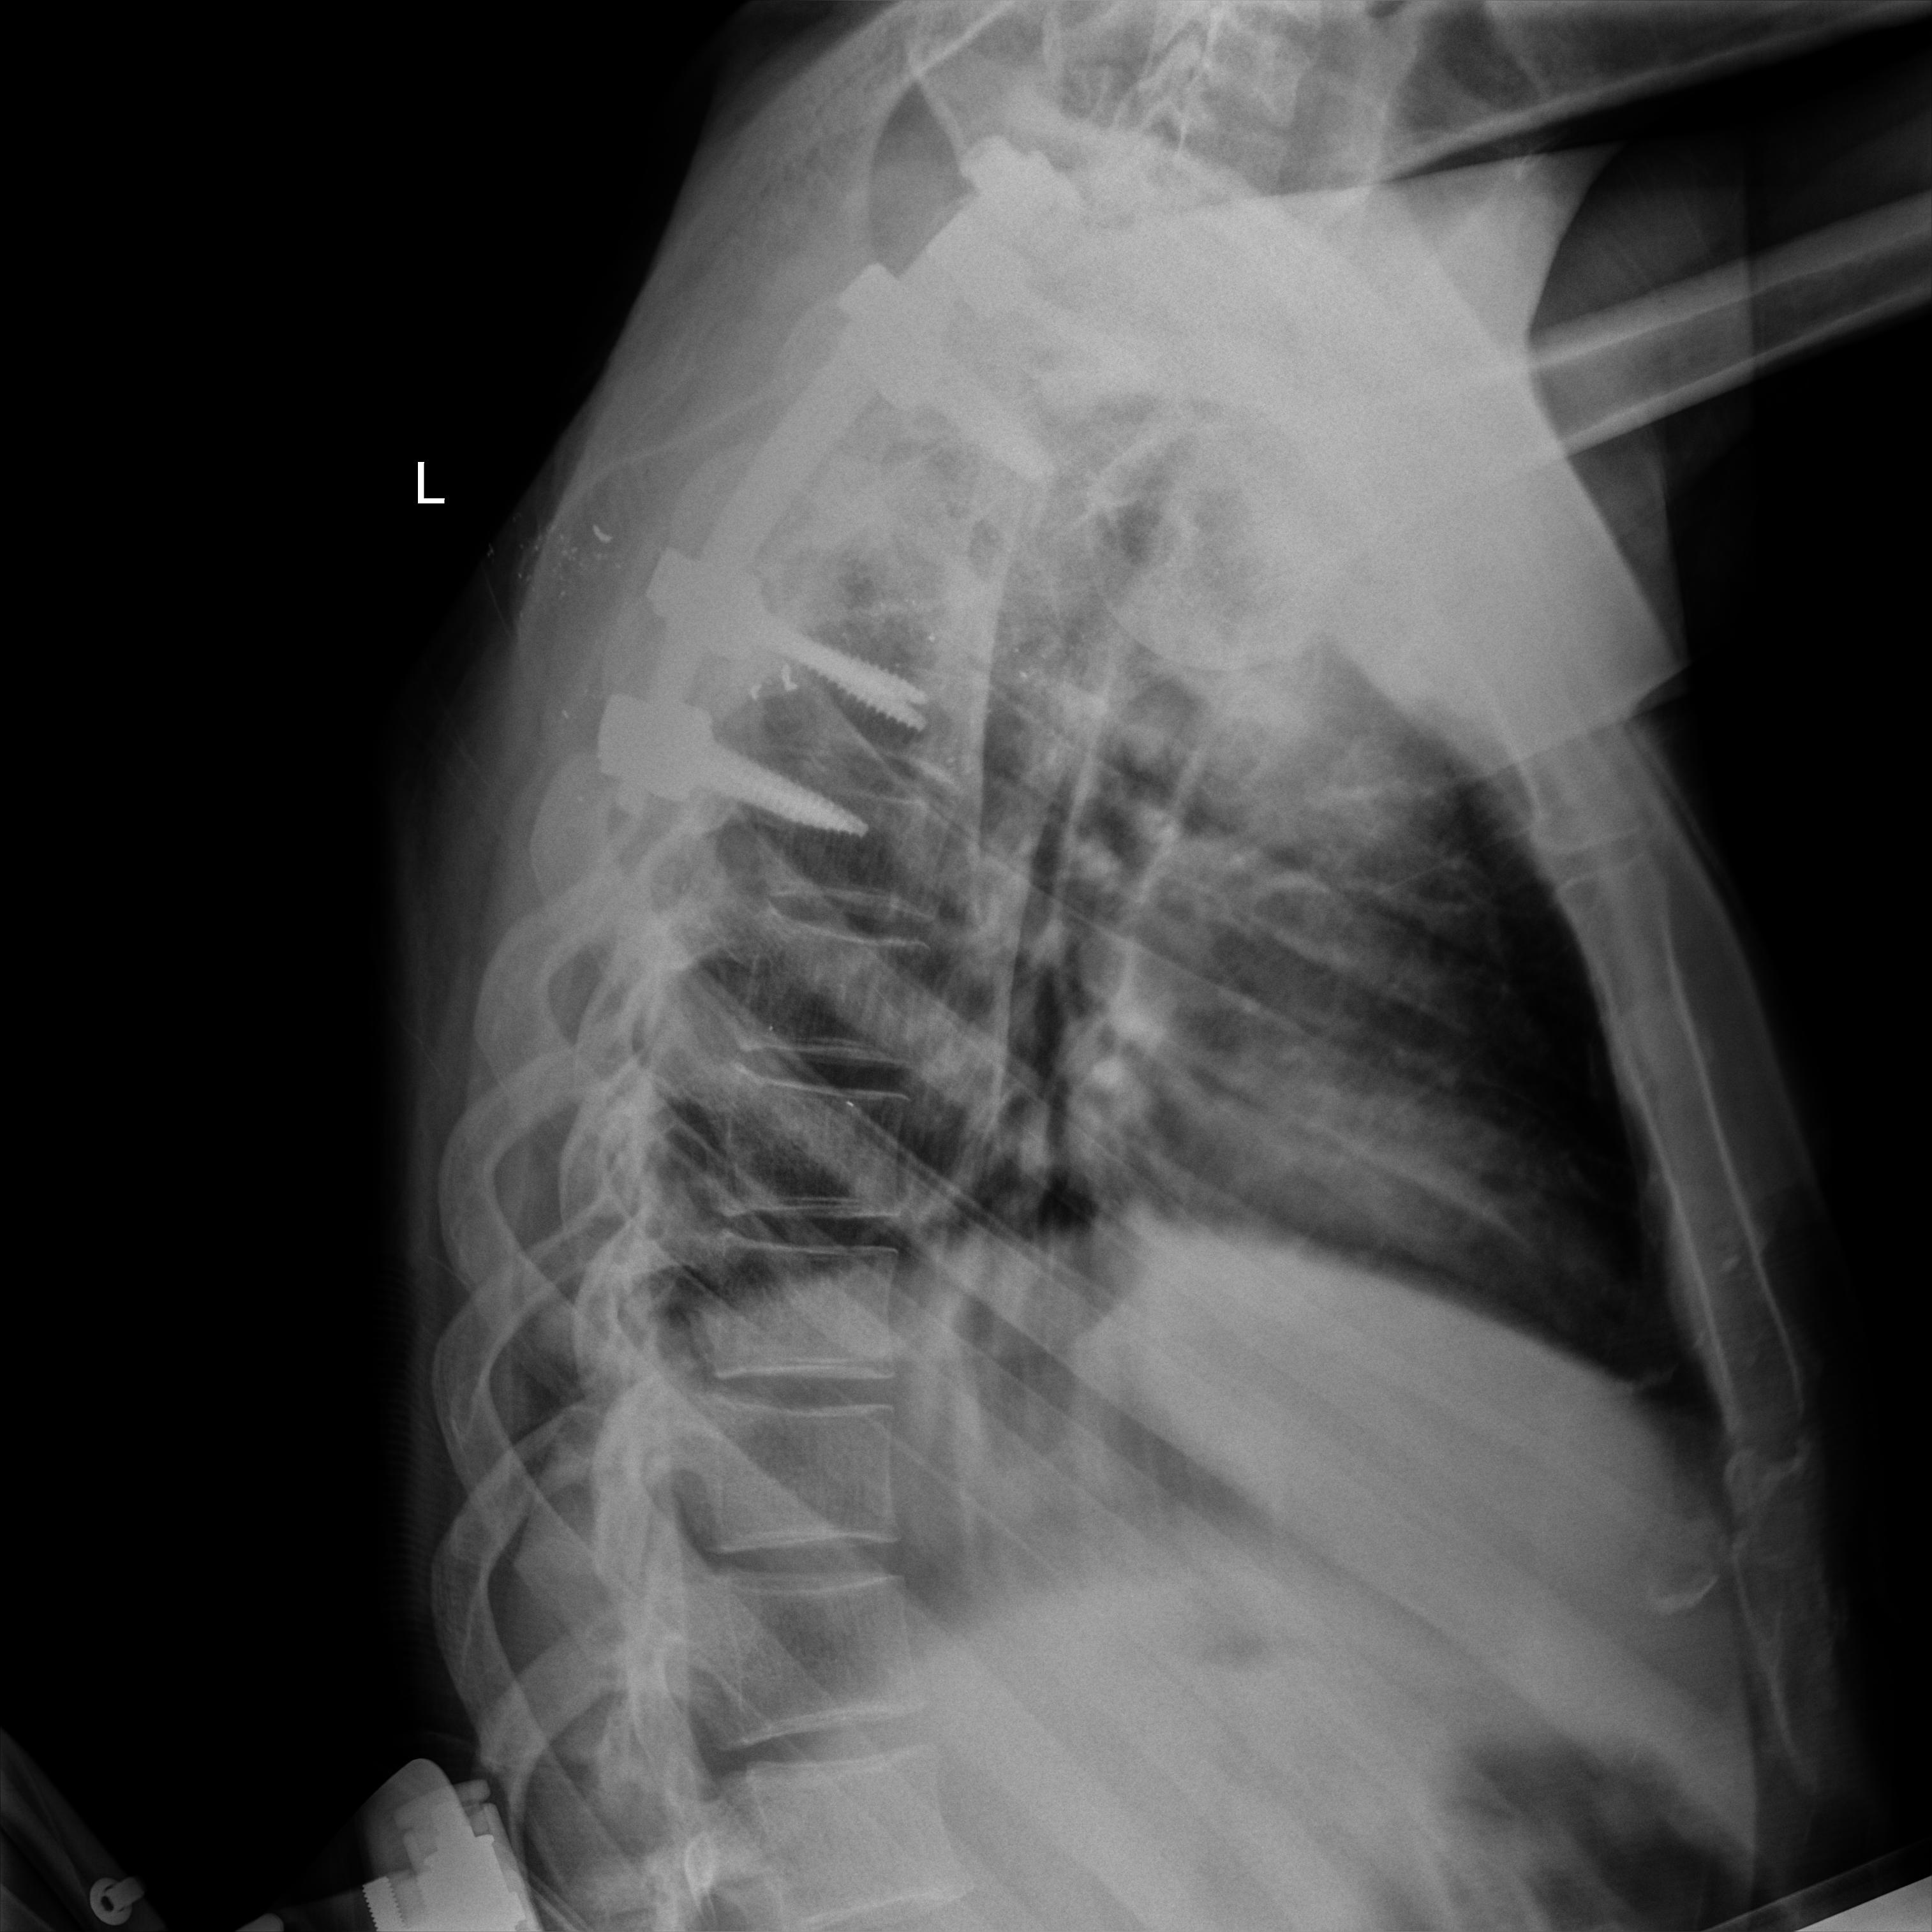
View: LATERAL
Implant manufacturer: Styker everest (K2M)